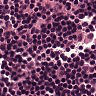
Metastatic tissue present: no